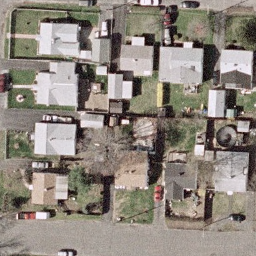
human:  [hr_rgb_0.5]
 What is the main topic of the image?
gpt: medium residential